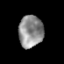
Tissue: prostate
Cell type: T cells
Senescence score: 0.2882
Nuclear area (px): 768
Mean DAPI intensity: 142.482